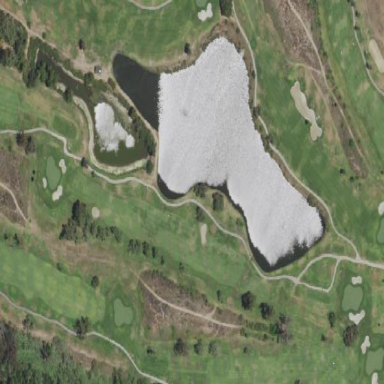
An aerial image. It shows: Area with grass used as rough in golf course.